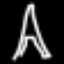
Label: The Eiffel Tower